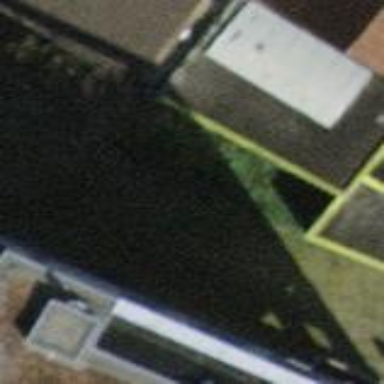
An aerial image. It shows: Flat roofed building.